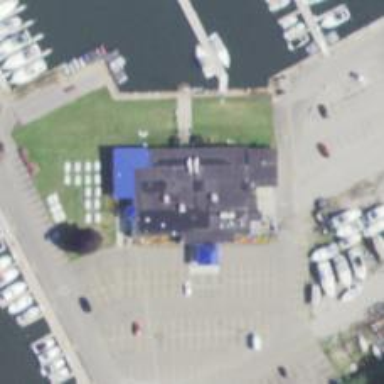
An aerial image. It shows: Yachting club.